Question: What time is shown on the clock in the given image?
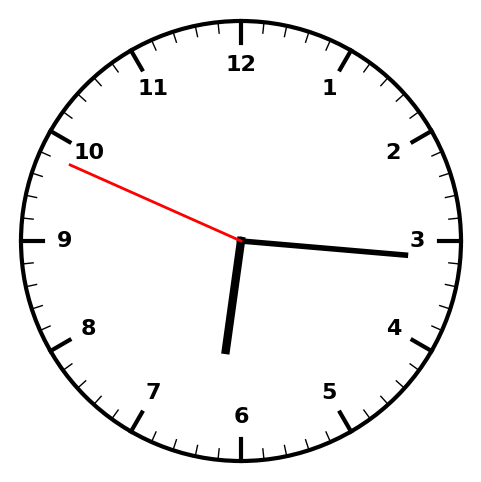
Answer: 06:15:49